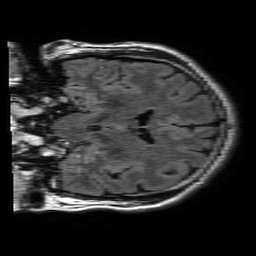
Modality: FLAIR
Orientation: coronal
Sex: male
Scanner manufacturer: philips
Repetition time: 11 s
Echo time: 0.125 s